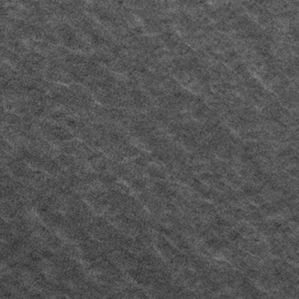
Label: frost